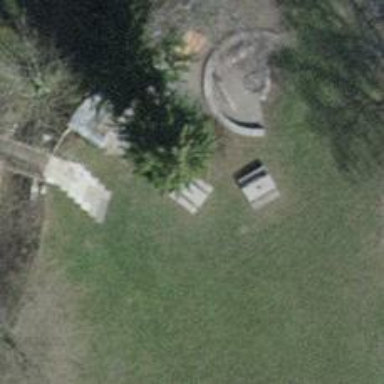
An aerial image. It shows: Picnic table located in leisure land area.